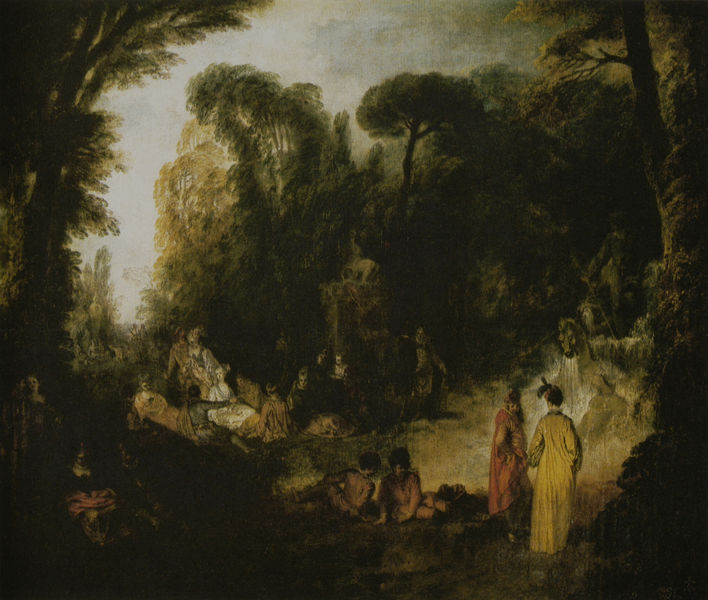
Titel: Assemblée près de la fontaine de Neptune, Versammlung beim Neptunbrunnen
Künstler: Antoine Watteau
Standort: Madrid
Institution: Museo del Prado
Schlagwörter: baum, berg, blau, dunkel, feder, gruppe, himmel, laub, mann, schatten, wasser, wolken, badende, bäume, frauen, gelb, grün, landschaft, menschen, ocker, see, sitzen, äste, abend, braun, damen, frau, hut, kleid, licht, männer, schwarz, szene, säule, weiss, gras, hund, park, rot, schirm, weg, wiese, beige, fest, gesellschaft, kleidung, rembrandt, sockel, stehen, niederlande, öl, baumstamm, horizont, hügel, morgen, natur, sonne, boden, insel, figur, mantel, sitzend, familie, gewänder, paar, personen, pflanzen, england, rosa, wald, wasserfall, brunnen, kinder, pferd, reiter, statue, sommer, ruhe, liegen, düster, knaben, ausflug, pause, picknick, rast, kutsche, figuren, romantik, blue, gathering, hat, men, oil, people, red, white, women, black, dark, dress, dresses, duktus, figures, formal, girls, green, group, nose, old, painting, robe, sit, sitting, woman, yellow, vergnügen, finster, blanket, brown, nackte, liegend, spiel, spaziergang, moos, lichtung, uniform, sonntag, wärme, liebespaar, feather, wood, clouds, horses, life, man, naked, nude, nudes, sky, tree, märchen, hmmel, girl, landscape, nature, orange, water, trees, village, wäldchen, kühl, death, boy, child, spaziergänger, forest, grass, light, river, night, paper, wipfel, rückzug, indien, turban, shadow, animals, beard, englischer garten, sculpture, storm, stormy, wind, children, love, sunlight, outside, elefant, lager, royal, leaves, pastoral, trunk, paare, fountain, quelle, art, ground, statues, pastel, statur, gra, animal, carriage, horse, fire, wasswe, tiepolo, leaf, sänfte, couples, travel, forrest, lying, resting, eating, kids, pointing, humans, palm trees, eastern, oriental, standing, personnen, lay, rest, reclining, boys, treffpunkt, momument, tall, point, witch, woods, picnic, relax, queen, corpse, leucten, wealthy, caravan, breeze, game, tropical, trunks, beards, peoples, grove, slaves, watteau, tonal, waldbode, wateau, birth, ruh, dressed, stoldaten, games, peole, laying, jungle, clearing, waterfalls, trave, lemoine, oliv, olive, statuary, picknik, low key, olden era, picnick, trees woman, jungel, biests, diemens, gousts, goast